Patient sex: M
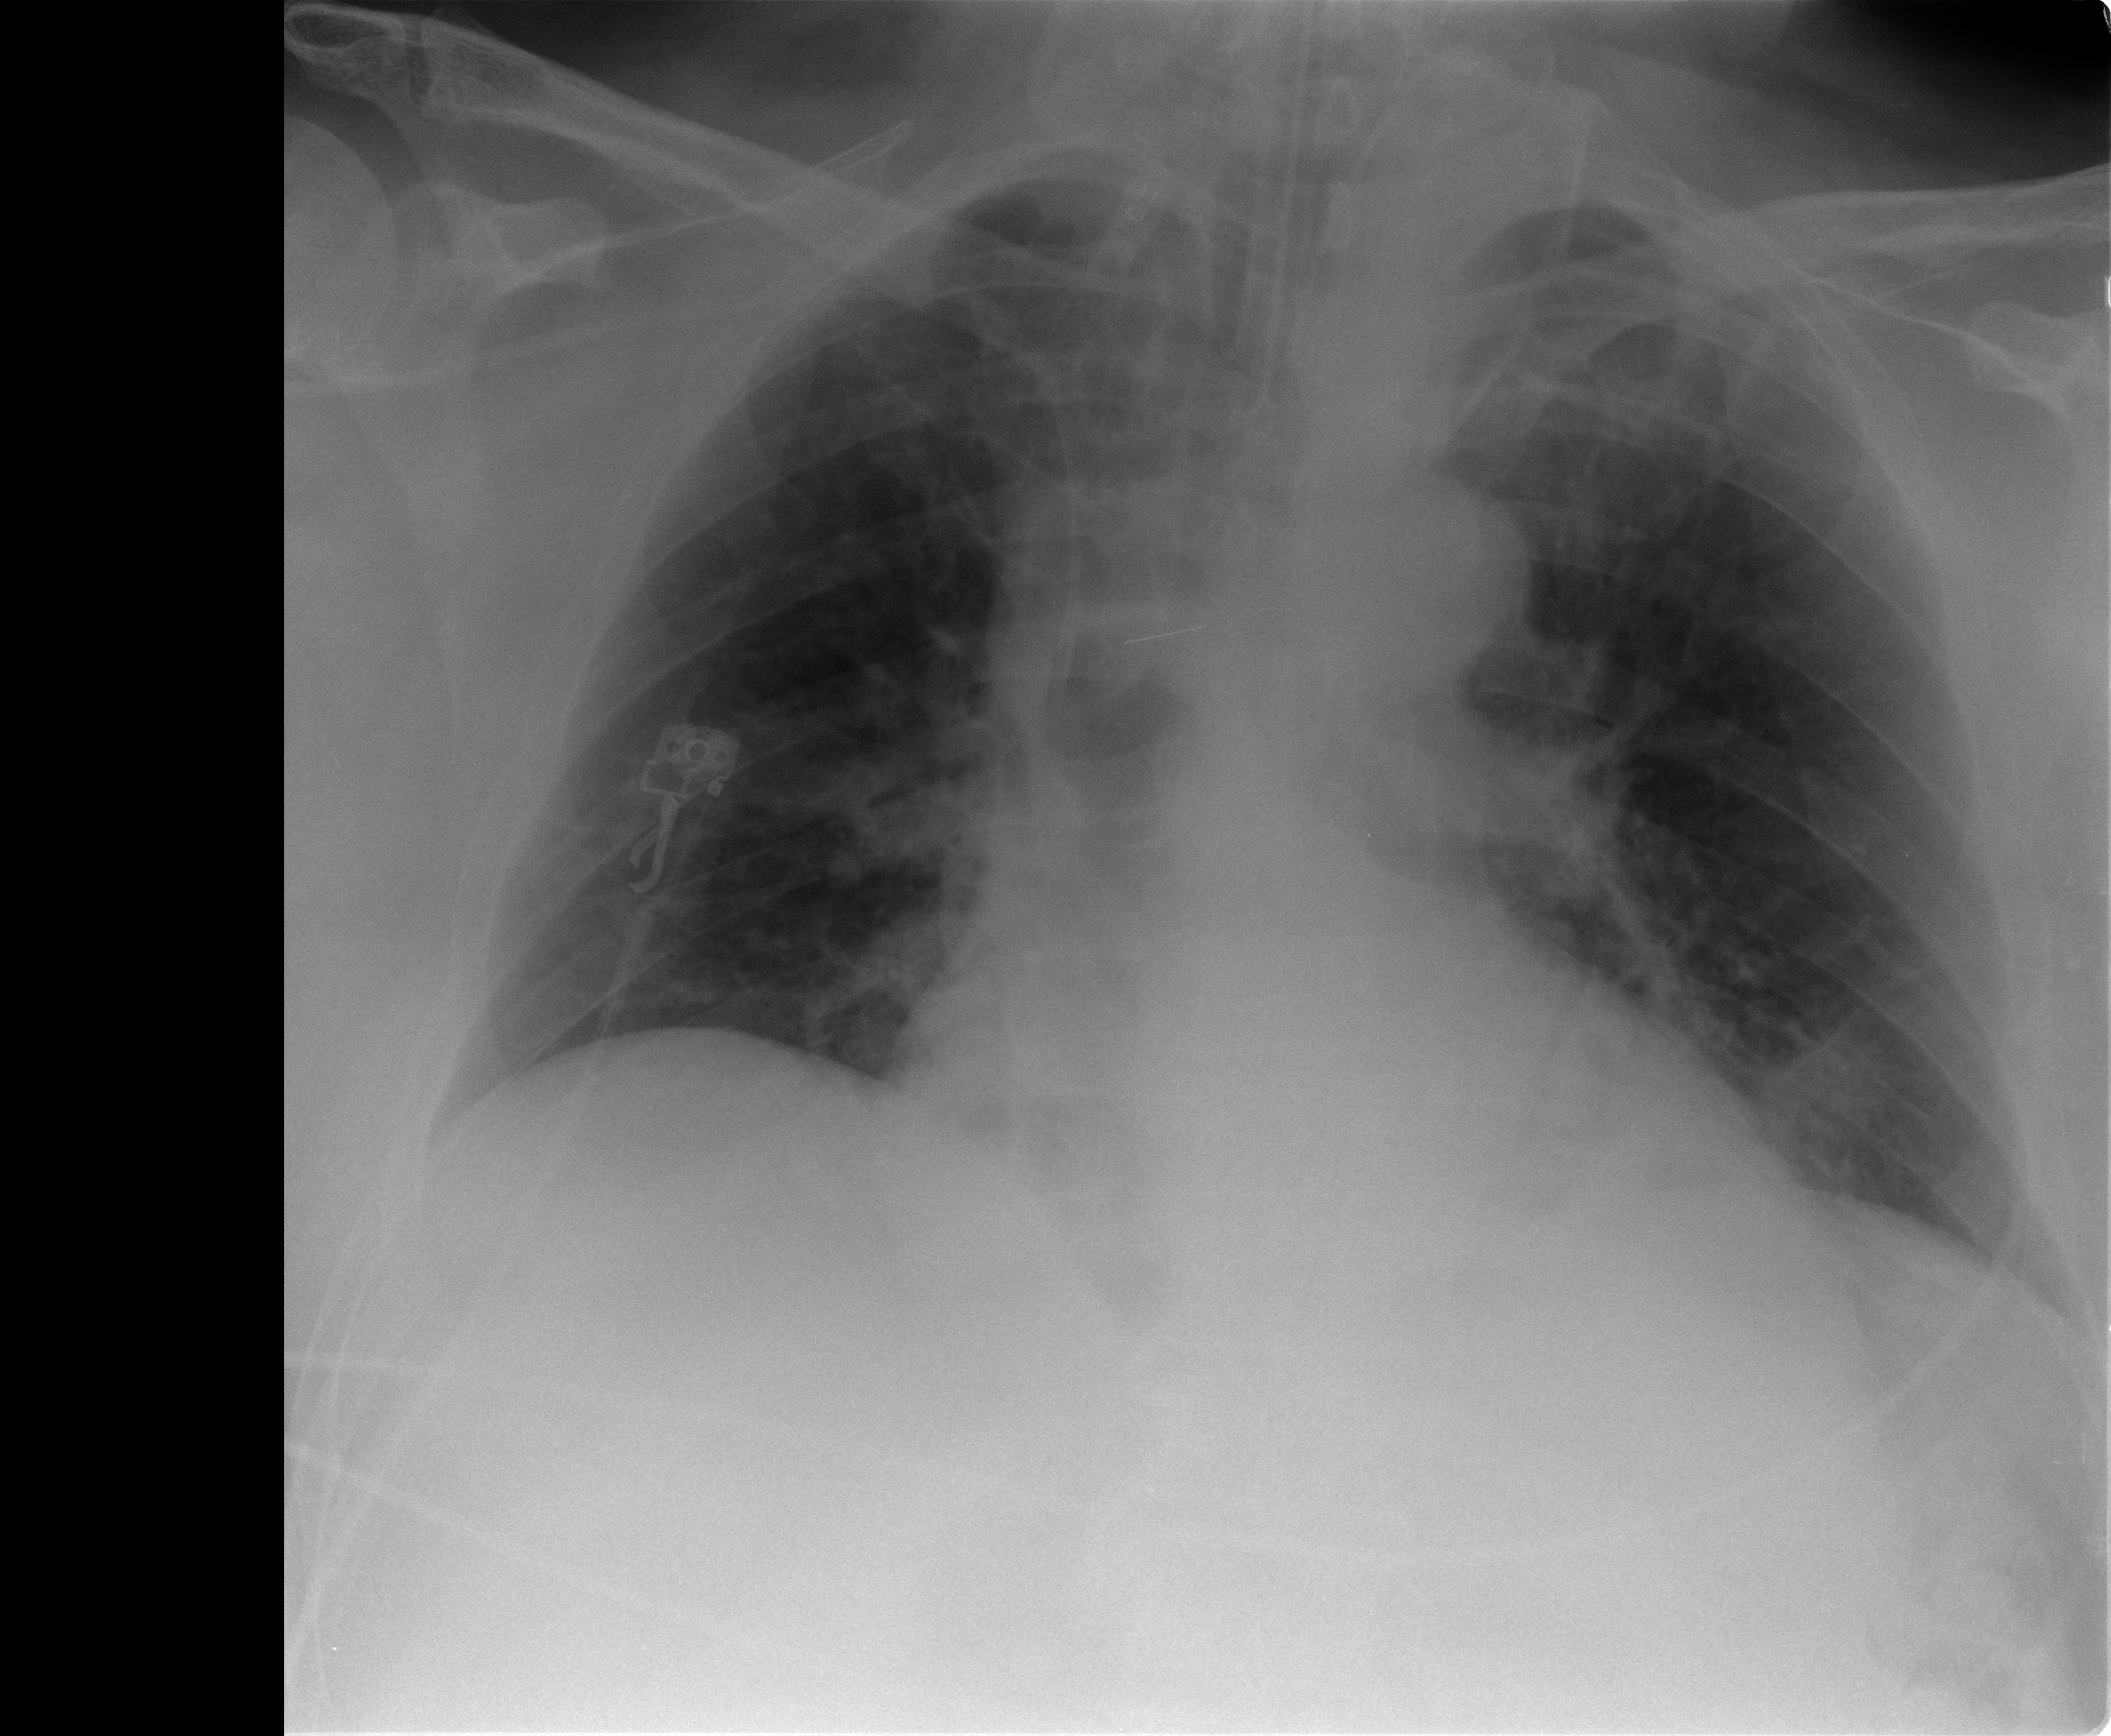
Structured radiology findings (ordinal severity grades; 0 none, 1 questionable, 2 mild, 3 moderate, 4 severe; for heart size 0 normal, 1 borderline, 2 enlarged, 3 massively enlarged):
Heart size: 2
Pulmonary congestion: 0
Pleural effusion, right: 0
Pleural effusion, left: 0
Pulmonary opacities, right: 0
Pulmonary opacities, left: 0
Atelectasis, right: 2
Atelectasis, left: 2